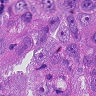
Metastatic tissue present: yes